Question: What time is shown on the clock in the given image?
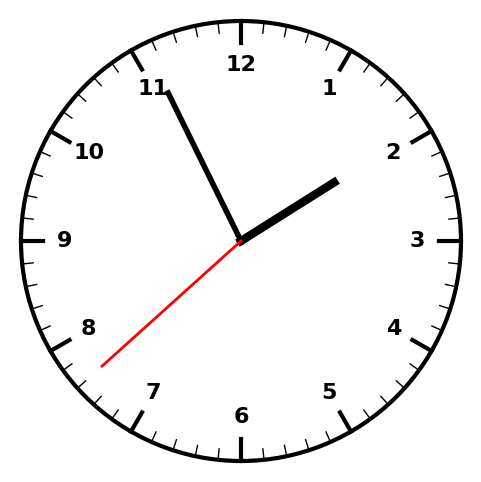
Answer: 01:55:38